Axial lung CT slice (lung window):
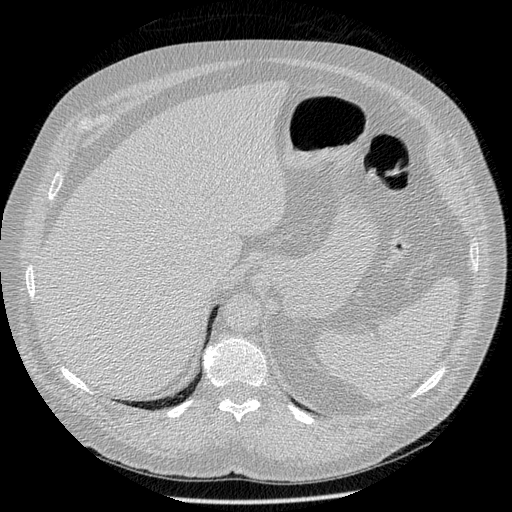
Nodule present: no